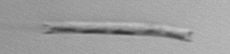
Label: Eucampia_morphytype1